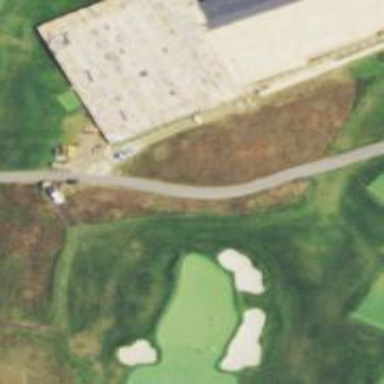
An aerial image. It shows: Pathway for golfing.